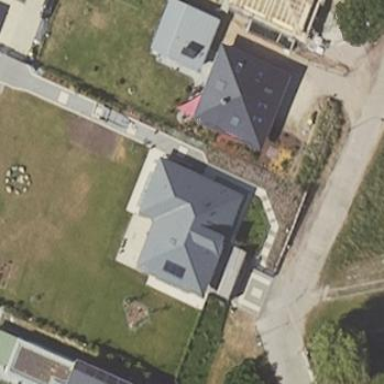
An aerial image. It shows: Simple house.